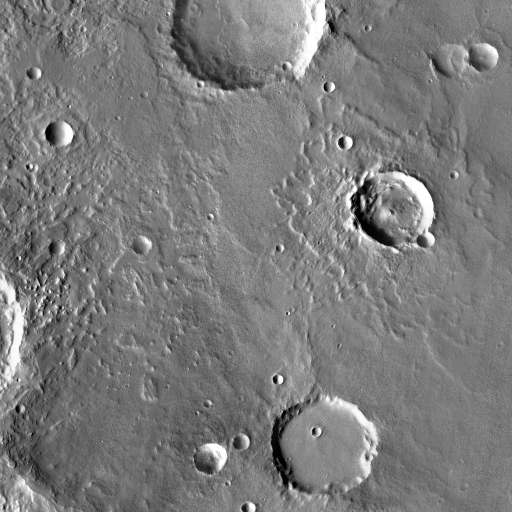
Crater classes present: Background, Other, Layered, Secondary